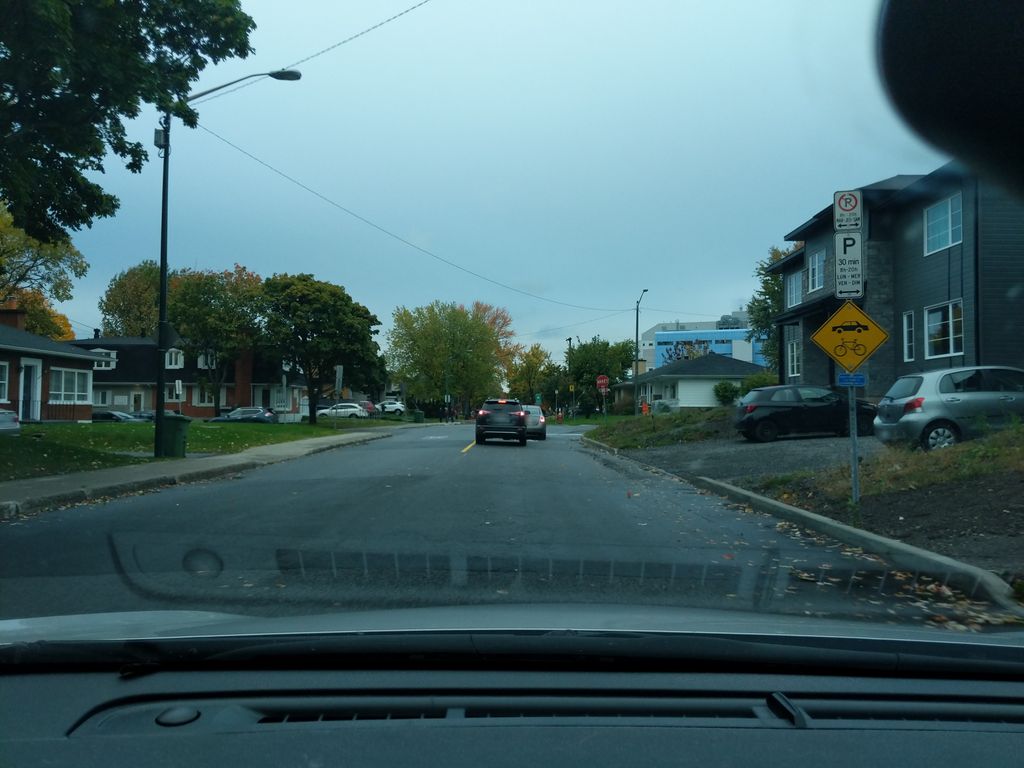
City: quebec_city